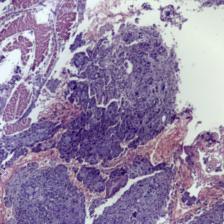
Diagnosis: OSCC